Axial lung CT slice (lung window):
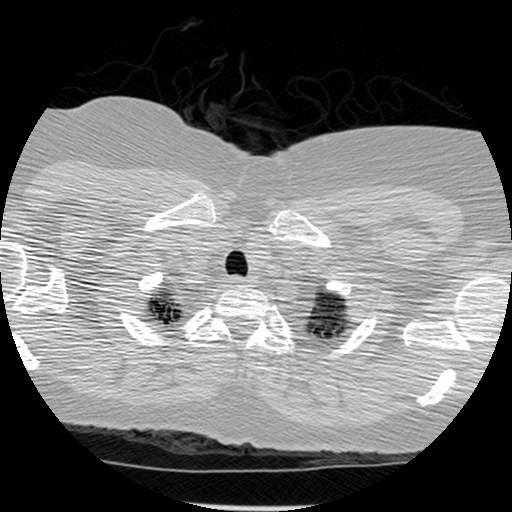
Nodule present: no